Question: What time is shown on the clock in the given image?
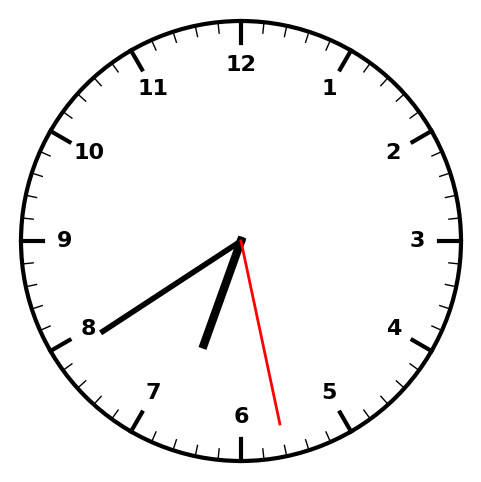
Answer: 06:39:28